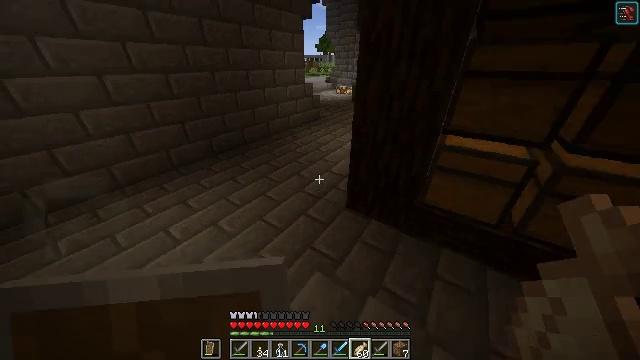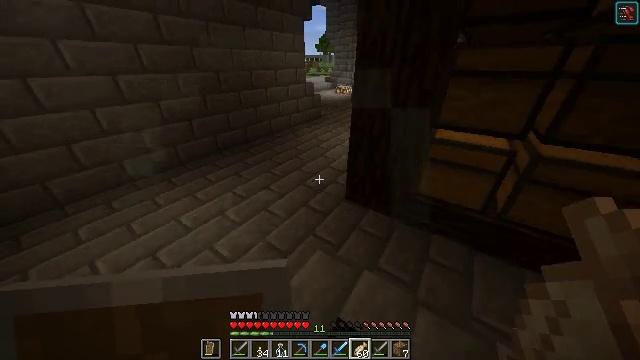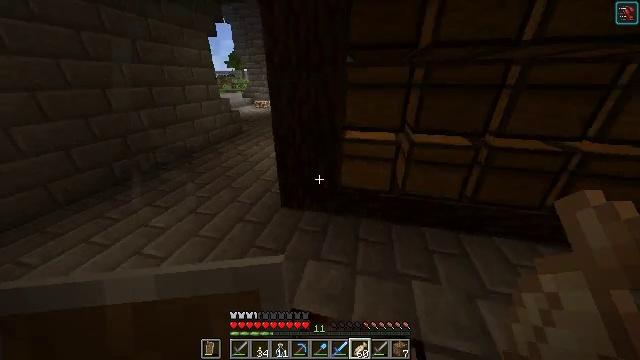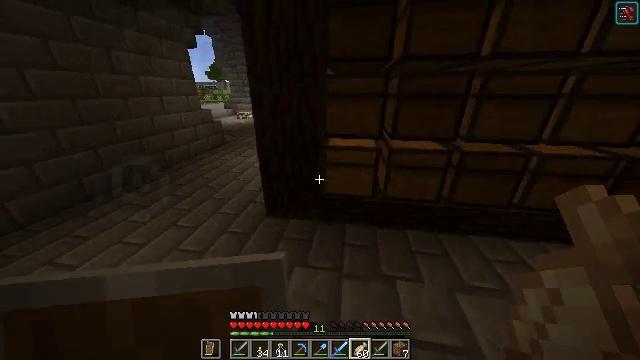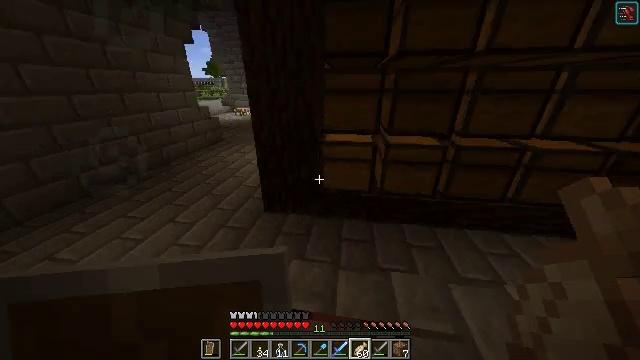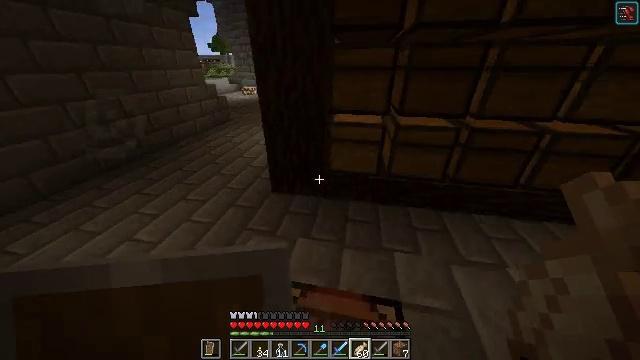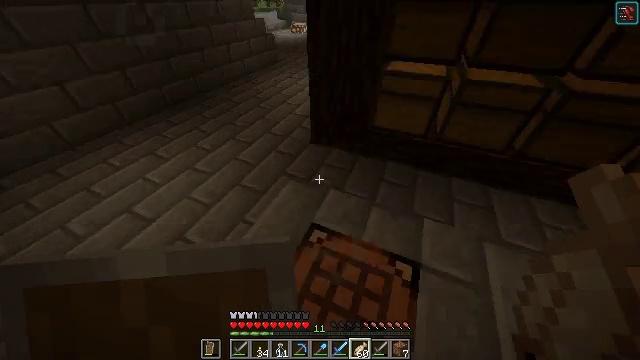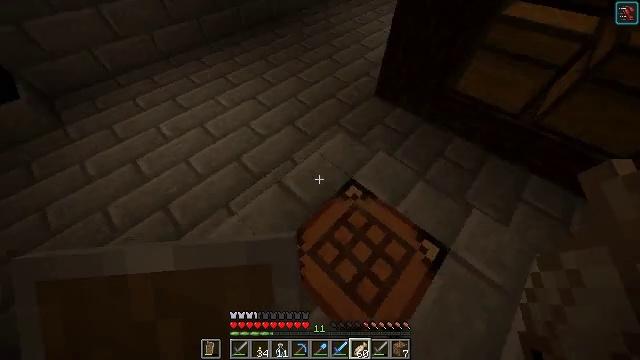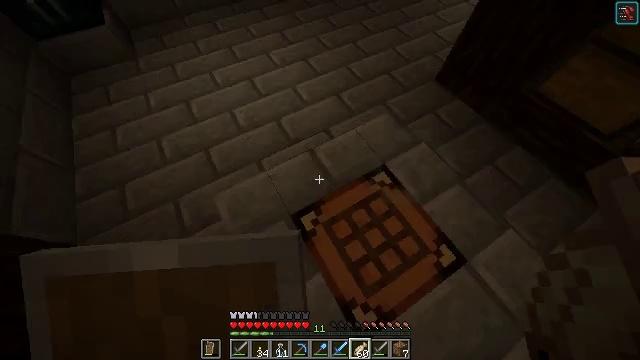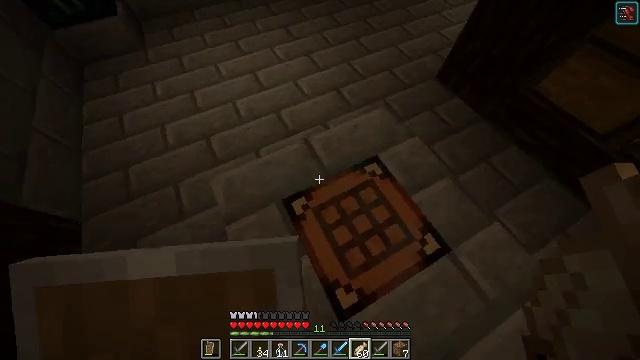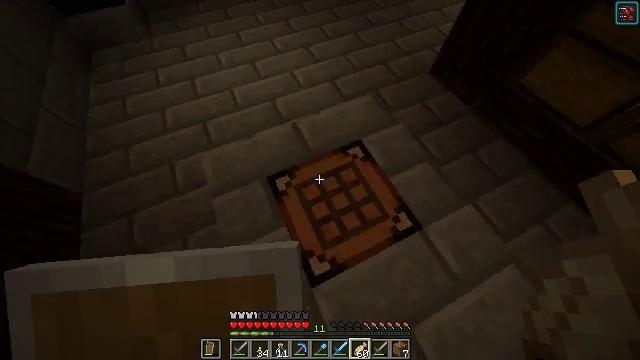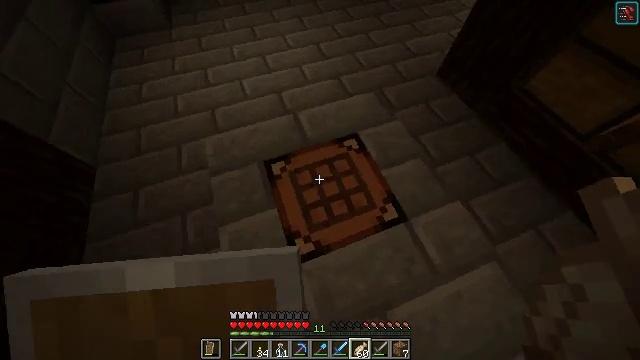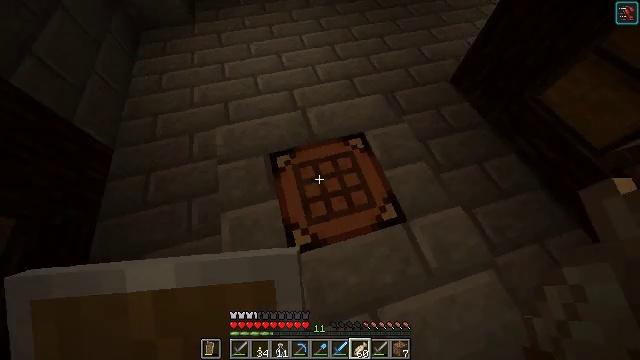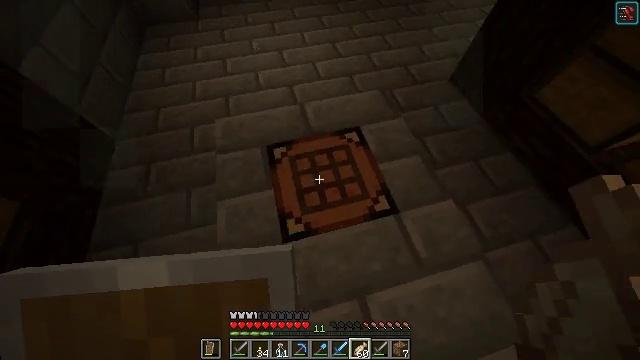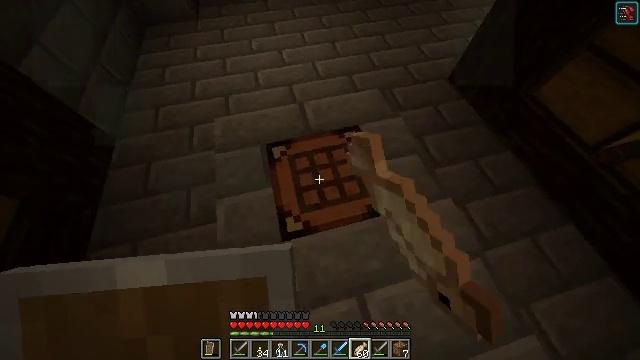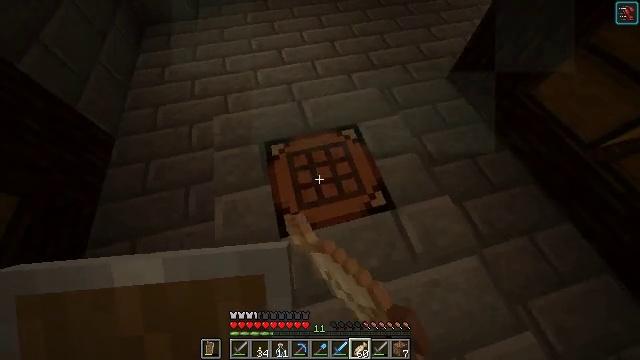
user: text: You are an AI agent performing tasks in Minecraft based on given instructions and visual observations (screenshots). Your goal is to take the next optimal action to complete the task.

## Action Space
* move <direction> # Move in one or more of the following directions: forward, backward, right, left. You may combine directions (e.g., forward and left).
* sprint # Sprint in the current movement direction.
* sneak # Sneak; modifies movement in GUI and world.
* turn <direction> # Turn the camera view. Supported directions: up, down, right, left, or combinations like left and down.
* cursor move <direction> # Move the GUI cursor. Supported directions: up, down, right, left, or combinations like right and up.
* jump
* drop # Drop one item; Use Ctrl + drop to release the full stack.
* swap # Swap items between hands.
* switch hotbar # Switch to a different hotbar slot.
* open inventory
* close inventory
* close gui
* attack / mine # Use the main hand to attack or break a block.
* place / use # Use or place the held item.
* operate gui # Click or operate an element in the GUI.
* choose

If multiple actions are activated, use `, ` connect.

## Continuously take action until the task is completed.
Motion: motion action
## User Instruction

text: Convert gold ingot into gold nugget.
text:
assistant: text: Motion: no_op
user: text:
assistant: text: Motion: turn right and up
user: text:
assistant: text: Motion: turn right and up
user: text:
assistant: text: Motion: no_op
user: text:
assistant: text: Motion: turn left and down
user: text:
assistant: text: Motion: turn left and down
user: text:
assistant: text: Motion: turn left and down
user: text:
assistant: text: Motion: move back and move right, turn left and down
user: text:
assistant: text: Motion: move back and move right, turn left
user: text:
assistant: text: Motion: move back and move right, turn left
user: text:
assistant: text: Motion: turn left
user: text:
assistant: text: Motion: turn left
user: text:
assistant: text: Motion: turn left, use / place
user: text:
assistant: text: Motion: use / place
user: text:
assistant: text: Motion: no_op
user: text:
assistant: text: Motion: no_op
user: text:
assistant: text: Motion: no_op
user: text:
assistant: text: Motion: open gui
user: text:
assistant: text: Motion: cursor move right
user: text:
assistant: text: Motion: cursor move right
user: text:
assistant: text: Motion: cursor move right
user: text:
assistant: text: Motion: sneak, cursor move right and down
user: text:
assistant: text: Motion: sneak, cursor move right and down
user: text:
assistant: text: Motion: sneak
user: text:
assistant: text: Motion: sneak, cursor move right and down
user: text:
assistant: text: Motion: sneak, cursor move right
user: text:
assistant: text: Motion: sneak
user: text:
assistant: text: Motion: sneak, choose
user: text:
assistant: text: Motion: sneak, choose
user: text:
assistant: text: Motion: sneak, cursor move up